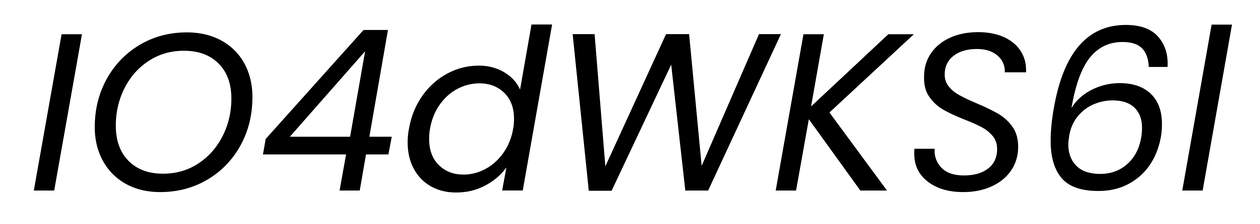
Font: Poppins-Italic